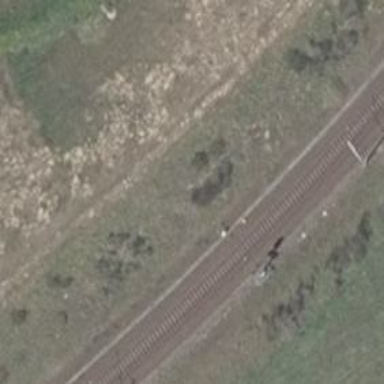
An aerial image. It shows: Railway signal.